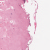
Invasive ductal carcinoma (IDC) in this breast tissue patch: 0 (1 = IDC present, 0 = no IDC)